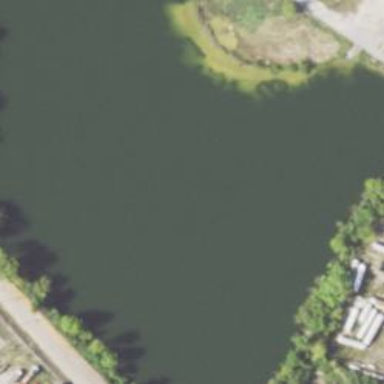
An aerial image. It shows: Pond with natural water.